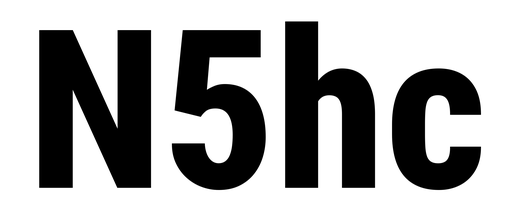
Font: Roboto_Condensed_ExtraBold